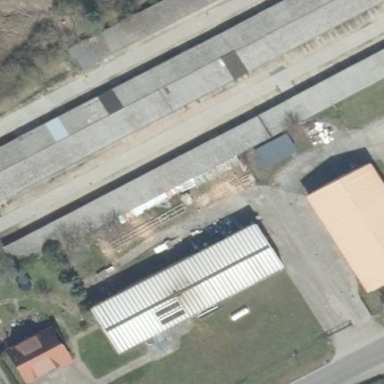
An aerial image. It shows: Group of garages.